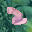
Label: 2